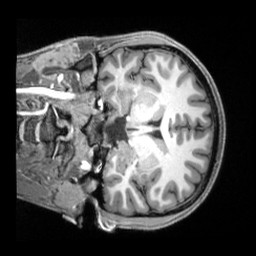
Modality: T1w
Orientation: coronal
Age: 25
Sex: male
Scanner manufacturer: siemens
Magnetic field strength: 3 T
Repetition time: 2.3 s
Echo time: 0.00229 s